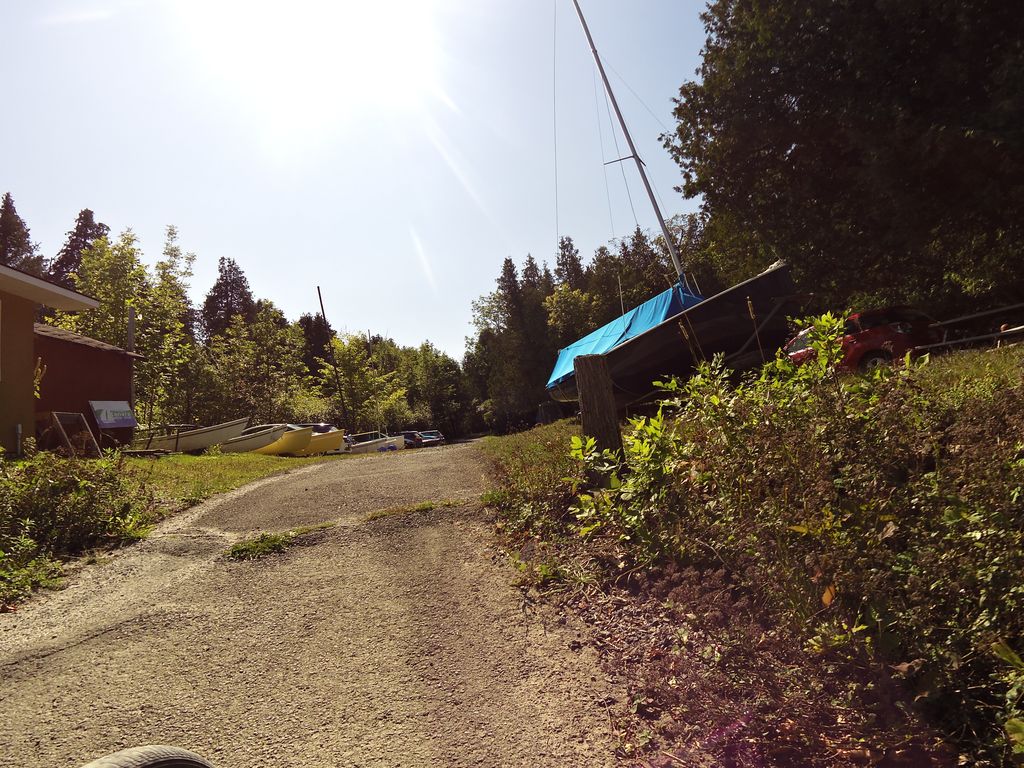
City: ottawa-gatineau